Question: '''
I want to write nested recursive function.
Example: Calculate sum of factorial of 1 to n numbers.
'''
myfact(n) function calculate factorial of n.
'''
function [ fact ] = myfact( x )
temp = 0;
if (x == 1)
temp = 1;
else
temp = x*myfact(x-1);
end
fact = temp;
end
'''
myfactSum() function calculate the sum of return values of "myfact".
factNums is an array which contains each value's factorial. For example : factNums(2)=2!
'''
function [total] = myfactSum(n,factNums)
if(n==1)
return
else
result = myfact(n);
factNums(n) = result;
total=sum(factNums);
myfactSum(n-1,factNums);
end
end
'''
Testing it script above ;
'''
n = 4;
factNums = zeros(1,n);
x=myfactnum(n,factNums);
y=0;
for i=1:checkValues
y=y+myfact(i);
end
'''
At the results of script
One recursive and loop find right answer, however nested recursive functions return only the factorial of last value.
I try to debug the recursive functions, it fill the factNums with values [1,2,6,24] end of the function values, but when it back to main script values dissapeared.

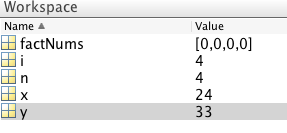
Answer: I change myfactSum, and it works :) It is so simple :)
'''
function [sum] = myfactnum(n)
temp=1;
if(n==0)
temp=0;
else
temp=myfact(n)+myfactnum(n-1);
end
sum=temp;
end
'''